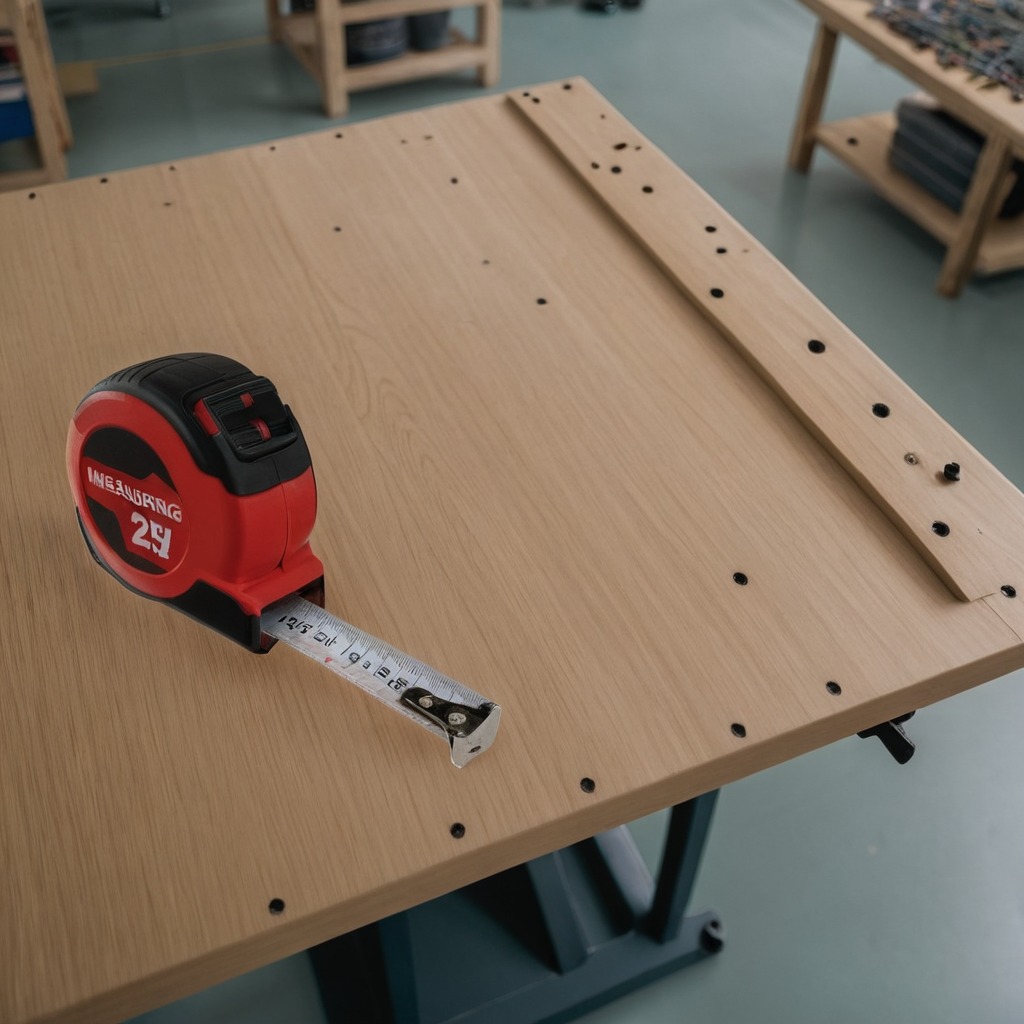
A measuring tape is lying on a workbench inside a coastal fishing gear workshop.